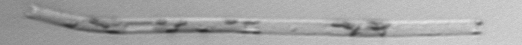
Label: Eucampia_morphytype1